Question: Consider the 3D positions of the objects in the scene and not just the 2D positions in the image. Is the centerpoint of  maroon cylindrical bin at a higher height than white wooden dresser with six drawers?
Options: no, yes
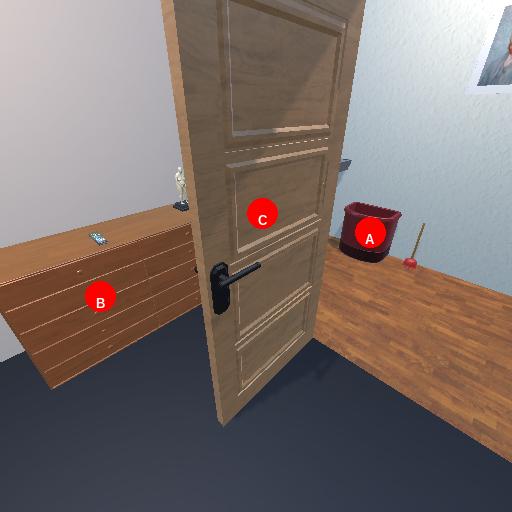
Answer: no